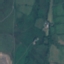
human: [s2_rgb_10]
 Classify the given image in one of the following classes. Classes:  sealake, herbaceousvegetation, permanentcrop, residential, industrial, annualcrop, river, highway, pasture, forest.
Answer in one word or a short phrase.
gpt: Pasture